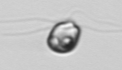
Label: flagellate_morphotype1